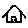
Label: house